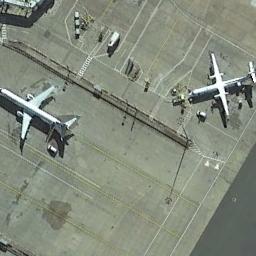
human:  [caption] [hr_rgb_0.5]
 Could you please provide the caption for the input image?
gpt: Two planes parked on the open area and some facilities beside .

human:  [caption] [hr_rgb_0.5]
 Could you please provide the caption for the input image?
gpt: There are two white planes on the ground .

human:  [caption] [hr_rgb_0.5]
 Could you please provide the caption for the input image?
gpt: Two airplanes are parked on the runway .

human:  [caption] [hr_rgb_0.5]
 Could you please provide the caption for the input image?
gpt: Two airplanes were on the airport beside the building .

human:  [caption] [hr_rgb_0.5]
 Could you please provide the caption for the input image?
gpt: Two planes in the marked parking lot .